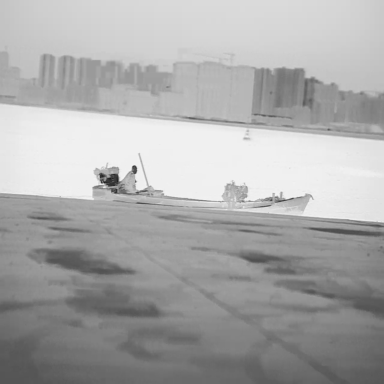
There is a bulk_carrier in the infrared image.